Question: I try this <URL> on Tomcat 7.0.23.
The dialogs "dialog" and "multiDialog" are not filled on clicking a row, because getWrappedData() returns null. This is a line 'List<Car> cars = (List<Car>) getWrappedData();' in the method getRowData of the CarDataModel.

If I use the rowKey attribute instead of binding, it works.
'''
<p:dataTable id="cars" var="car" value="#{tableBean.cars}" paginator="true" rows="10"
selection="#{tableBean.selectedCar}"
rowKey="#{car.model}">
'''
What is the issue?
Here is a snippet from my pom.xml
'''
<dependency>
<groupId>org.primefaces</groupId>
<artifactId>primefaces</artifactId>
<version>3.4</version>
</dependency>
<dependency>
<groupId>com.sun.faces</groupId>
<artifactId>jsf-api</artifactId>
<version>2.1.13</version>
<scope>compile</scope>
</dependency>
<dependency>
<groupId>com.sun.faces</groupId>
<artifactId>jsf-impl</artifactId>
<version>2.1.13</version>
<scope>compile</scope>
</dependency>
'''
My CarDataModel
'''
package data;
import java.io.Serializable;
import java.util.List;
import javax.faces.model.ListDataModel;
import org.primefaces.model.SelectableDataModel;
public class CarDataModel extends ListDataModel<Car> implements SelectableDataModel<Car>, Serializable{
private static final long serialVersionUID = -6094333899604122284L;
public CarDataModel() {
}
public CarDataModel(List<Car> data) {
super(data);
}
@Override
@SuppressWarnings("unchecked")
public Car getRowData(String rowKey) {
//In a real app, a more efficient way like a query by rowKey should be implemented to deal with huge data
List<Car> cars = (List<Car>) getWrappedData();
for (Car car : cars) {
if (car.getModel().equals(rowKey))
return car;
}
return null;
}
@Override
public Object getRowKey(Car car) {
return car.getModel();
}
}
'''
My TableBean
'''
package data;
import java.io.Serializable;
import java.util.ArrayList;
import java.util.List;
import java.util.UUID;
import javax.faces.bean.ManagedBean;
import javax.faces.bean.ViewScoped;
@ManagedBean
@ViewScoped
public class TableBean implements Serializable {
private static final long serialVersionUID = 2213388781051004157L;
private final static String[] colors;
private final static String[] manufacturers;
static {
colors = new String[10];
colors[0] = "Black";
colors[1] = "White";
colors[2] = "Green";
colors[3] = "Red";
colors[4] = "Blue";
colors[5] = "Orange";
colors[6] = "Silver";
colors[7] = "Yellow";
colors[8] = "Brown";
colors[9] = "Maroon";
manufacturers = new String[10];
manufacturers[0] = "Mercedes";
manufacturers[1] = "BMW";
manufacturers[2] = "Volvo";
manufacturers[3] = "Audi";
manufacturers[4] = "Renault";
manufacturers[5] = "Opel";
manufacturers[6] = "Volkswagen";
manufacturers[7] = "Chrysler";
manufacturers[8] = "Ferrari";
manufacturers[9] = "Ford";
}
private List<Car> cars;
private Car selectedCar;
private Car[] selectedCars;
private CarDataModel mediumCarsModel;
public TableBean() {
cars = new ArrayList<Car>();
populateRandomCars(cars, 50);
mediumCarsModel = new CarDataModel(cars);
}
public Car[] getSelectedCars() {
return selectedCars;
}
public void setSelectedCars(Car[] selectedCars) {
this.selectedCars = selectedCars;
}
public Car getSelectedCar() {
return selectedCar;
}
public void setSelectedCar(Car selectedCar) {
this.selectedCar = selectedCar;
}
private void populateRandomCars(List<Car> list, int size) {
for(int i = 0 ; i < size ; i++)
list.add(new Car(getRandomModel(), getRandomYear(), getRandomManufacturer(), getRandomColor()));
}
private int getRandomYear() {
return (int) (Math.random() * 50 + 1960);
}
private String getRandomColor() {
return colors[(int) (Math.random() * 10)];
}
private String getRandomManufacturer() {
return manufacturers[(int) (Math.random() * 10)];
}
private String getRandomModel() {
return UUID.randomUUID().toString().substring(0, 8);
}
public CarDataModel getMediumCarsModel() {
return mediumCarsModel;
}
public List<Car> getCars() {
return cars;
}
}
'''
My datatableRowSelectionRadioCheckbox.xhtml
'''
<?xml version="1.0" encoding="UTF-8"?>
<ui:composition xmlns="http://www.w3.org/1999/xhtml"
xmlns:ui="http://java.sun.com/jsf/facelets"
xmlns:f="http://java.sun.com/jsf/core"
xmlns:h="http://java.sun.com/jsf/html"
xmlns:p="http://primefaces.org/ui"
template="/WEB-INF/templates/template.xhtml">
<ui:define name="title">DataTable - RadioCheckbox</ui:define>
<ui:define name="content">
<h:form id="form">
<p:dataTable id="cars" var="car" value="#{TableBean.mediumCarsModel}" paginator="true" rows="10"
selection="#{TableBean.selectedCar}">
<f:facet name="header">
RadioButton Based Selection
</f:facet>
<p:column selectionMode="single" style="width:18px" />
<p:column headerText="Model">
#{car.model}
</p:column>
<p:column headerText="Year">
#{car.year}
</p:column>
<p:column headerText="Manufacturer" >
#{car.manufacturer}
</p:column>
<p:column headerText="Color">
#{car.color}
</p:column>
<f:facet name="footer">
<p:commandButton id="viewCommand" value="View" icon="ui-icon-search"
update=":form:displaySingle" oncomplete="singleCarDialog.show()"/>
</f:facet>
</p:dataTable>
<p:dataTable id="multiCars" var="car" value="#{TableBean.mediumCarsModel}" paginator="true" rows="10"
selection="#{TableBean.selectedCars}">
<f:facet name="header">
Checkbox Based Selection
</f:facet>
<p:column selectionMode="multiple" style="width:18px" />
<p:column headerText="Model">
#{car.model}
</p:column>
<p:column headerText="Year">
#{car.year}
</p:column>
<p:column headerText="Manufacturer" >
#{car.manufacturer}
</p:column>
<p:column headerText="Color">
#{car.color}
</p:column>
<f:facet name="footer">
<p:commandButton id="multiViewButton" value="View" icon="ui-icon-search"
update=":form:displayMulti" oncomplete="multiCarDialog.show()"/>
</f:facet>
</p:dataTable>
<p:dialog id="dialog" header="Car Detail" widgetVar="singleCarDialog" resizable="false"
showEffect="fade" hideEffect="explode">
<h:panelGrid id="displaySingle" columns="2" cellpadding="4">
<f:facet name="header">
<ui:param name="resourceName" value="images:cars/#{TableBean.selectedCar.manufacturer}.jpg"/>
<p:graphicImage value="#{resource[resourceName]}"/>
</f:facet>
<h:outputText value="Model:" />
<h:outputText value="#{TableBean.selectedCar.model}" />
<h:outputText value="Year:" />
<h:outputText value="#{TableBean.selectedCar.year}" />
<h:outputText value="Manufacturer:" />
<h:outputText value="#{TableBean.selectedCar.manufacturer}" />
<h:outputText value="Color:" />
<h:outputText value="#{TableBean.selectedCar.color}" />
</h:panelGrid>
</p:dialog>
<p:dialog id="multiDialog" header="Car Detail" widgetVar="multiCarDialog"
height="300" showEffect="fade" hideEffect="explode">
<p:dataList id="displayMulti"
value="#{TableBean.selectedCars}" var="selectedCar">
Model: #{selectedCar.model}, Year: #{selectedCar.year}
</p:dataList>
</p:dialog>
</h:form>
</ui:define>
</ui:composition>
'''
My template.xhtml
'''
<!DOCTYPE html PUBLIC "-//W3C//DTD XHTML 1.0 Transitional//EN" "http://www.w3.org/TR/xhtml1/DTD/xhtml1-transitional.dtd"
[
<!ENTITY nbsp "&#160;">
]>
<html xmlns="http://www.w3.org/1999/xhtml"
xmlns:h="http://java.sun.com/jsf/html"
xmlns:ui="http://java.sun.com/jsf/facelets">
<ui:insert name="metadata"/>
<h:head>
<title>My Primefaces</title>
<meta http-equiv="Content-Type" content="text/html; charset=utf-8" />
<h:outputStylesheet name="css/default.css" />
<h:outputStylesheet name="css/primefaces.css" />
<h:outputStylesheet name="css/syntaxhighlighter.css" />
<h:outputStylesheet name="css/theme.css" />
</h:head>
<h:body>
<div id="header" class="ui-widget ui-widget-header">
<div id="logo">
<img src="#{resource['images:logo.png']}" alt="Logo" />
</div>
</div>
<div id="page" class="ui-widget">
<ui:include src="/sidebar/mainmenu.xhtml"/>
<div id="content">
<div class="post">
<h1 class="title ui-widget-header ui-corner-all"><ui:insert name="title">Title</ui:insert></h1>
<div class="entry" style="line-height:200%">
<ui:insert name="content">Main Content</ui:insert>
</div>
</div>
</div>
<div style="clear: both;">&nbsp;</div>
</div>
<div id="footer" class="ui-widget ui-widget-header ui-corner-all">
<p class="copyright">My test of PrimeFaces-3.4</p>
</div>
</h:body>
</html>
'''
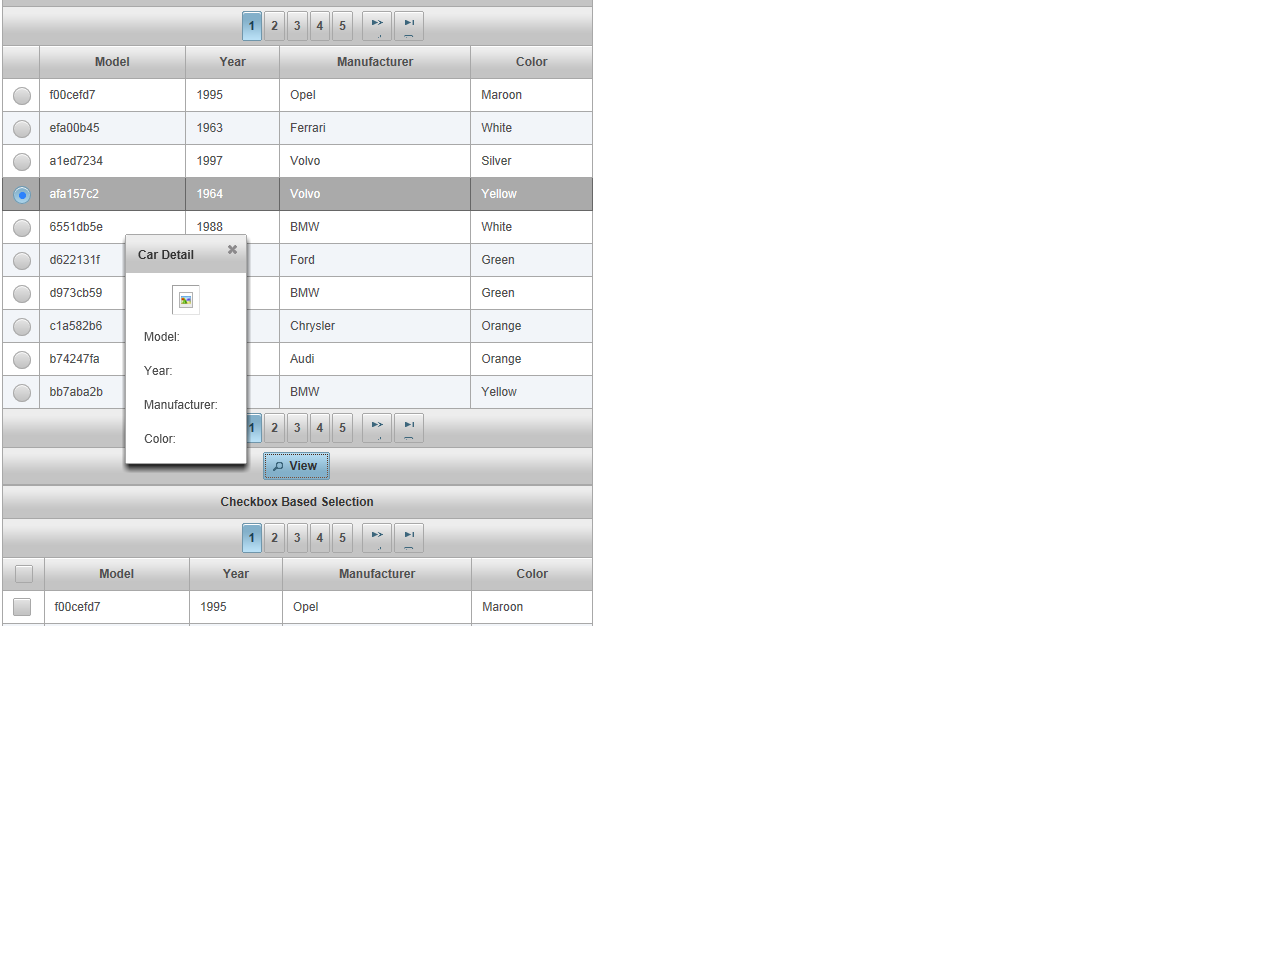
Answer: It was caused by the context-param STATE_SAVING_METHOD = client. It must be "server".